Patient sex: F
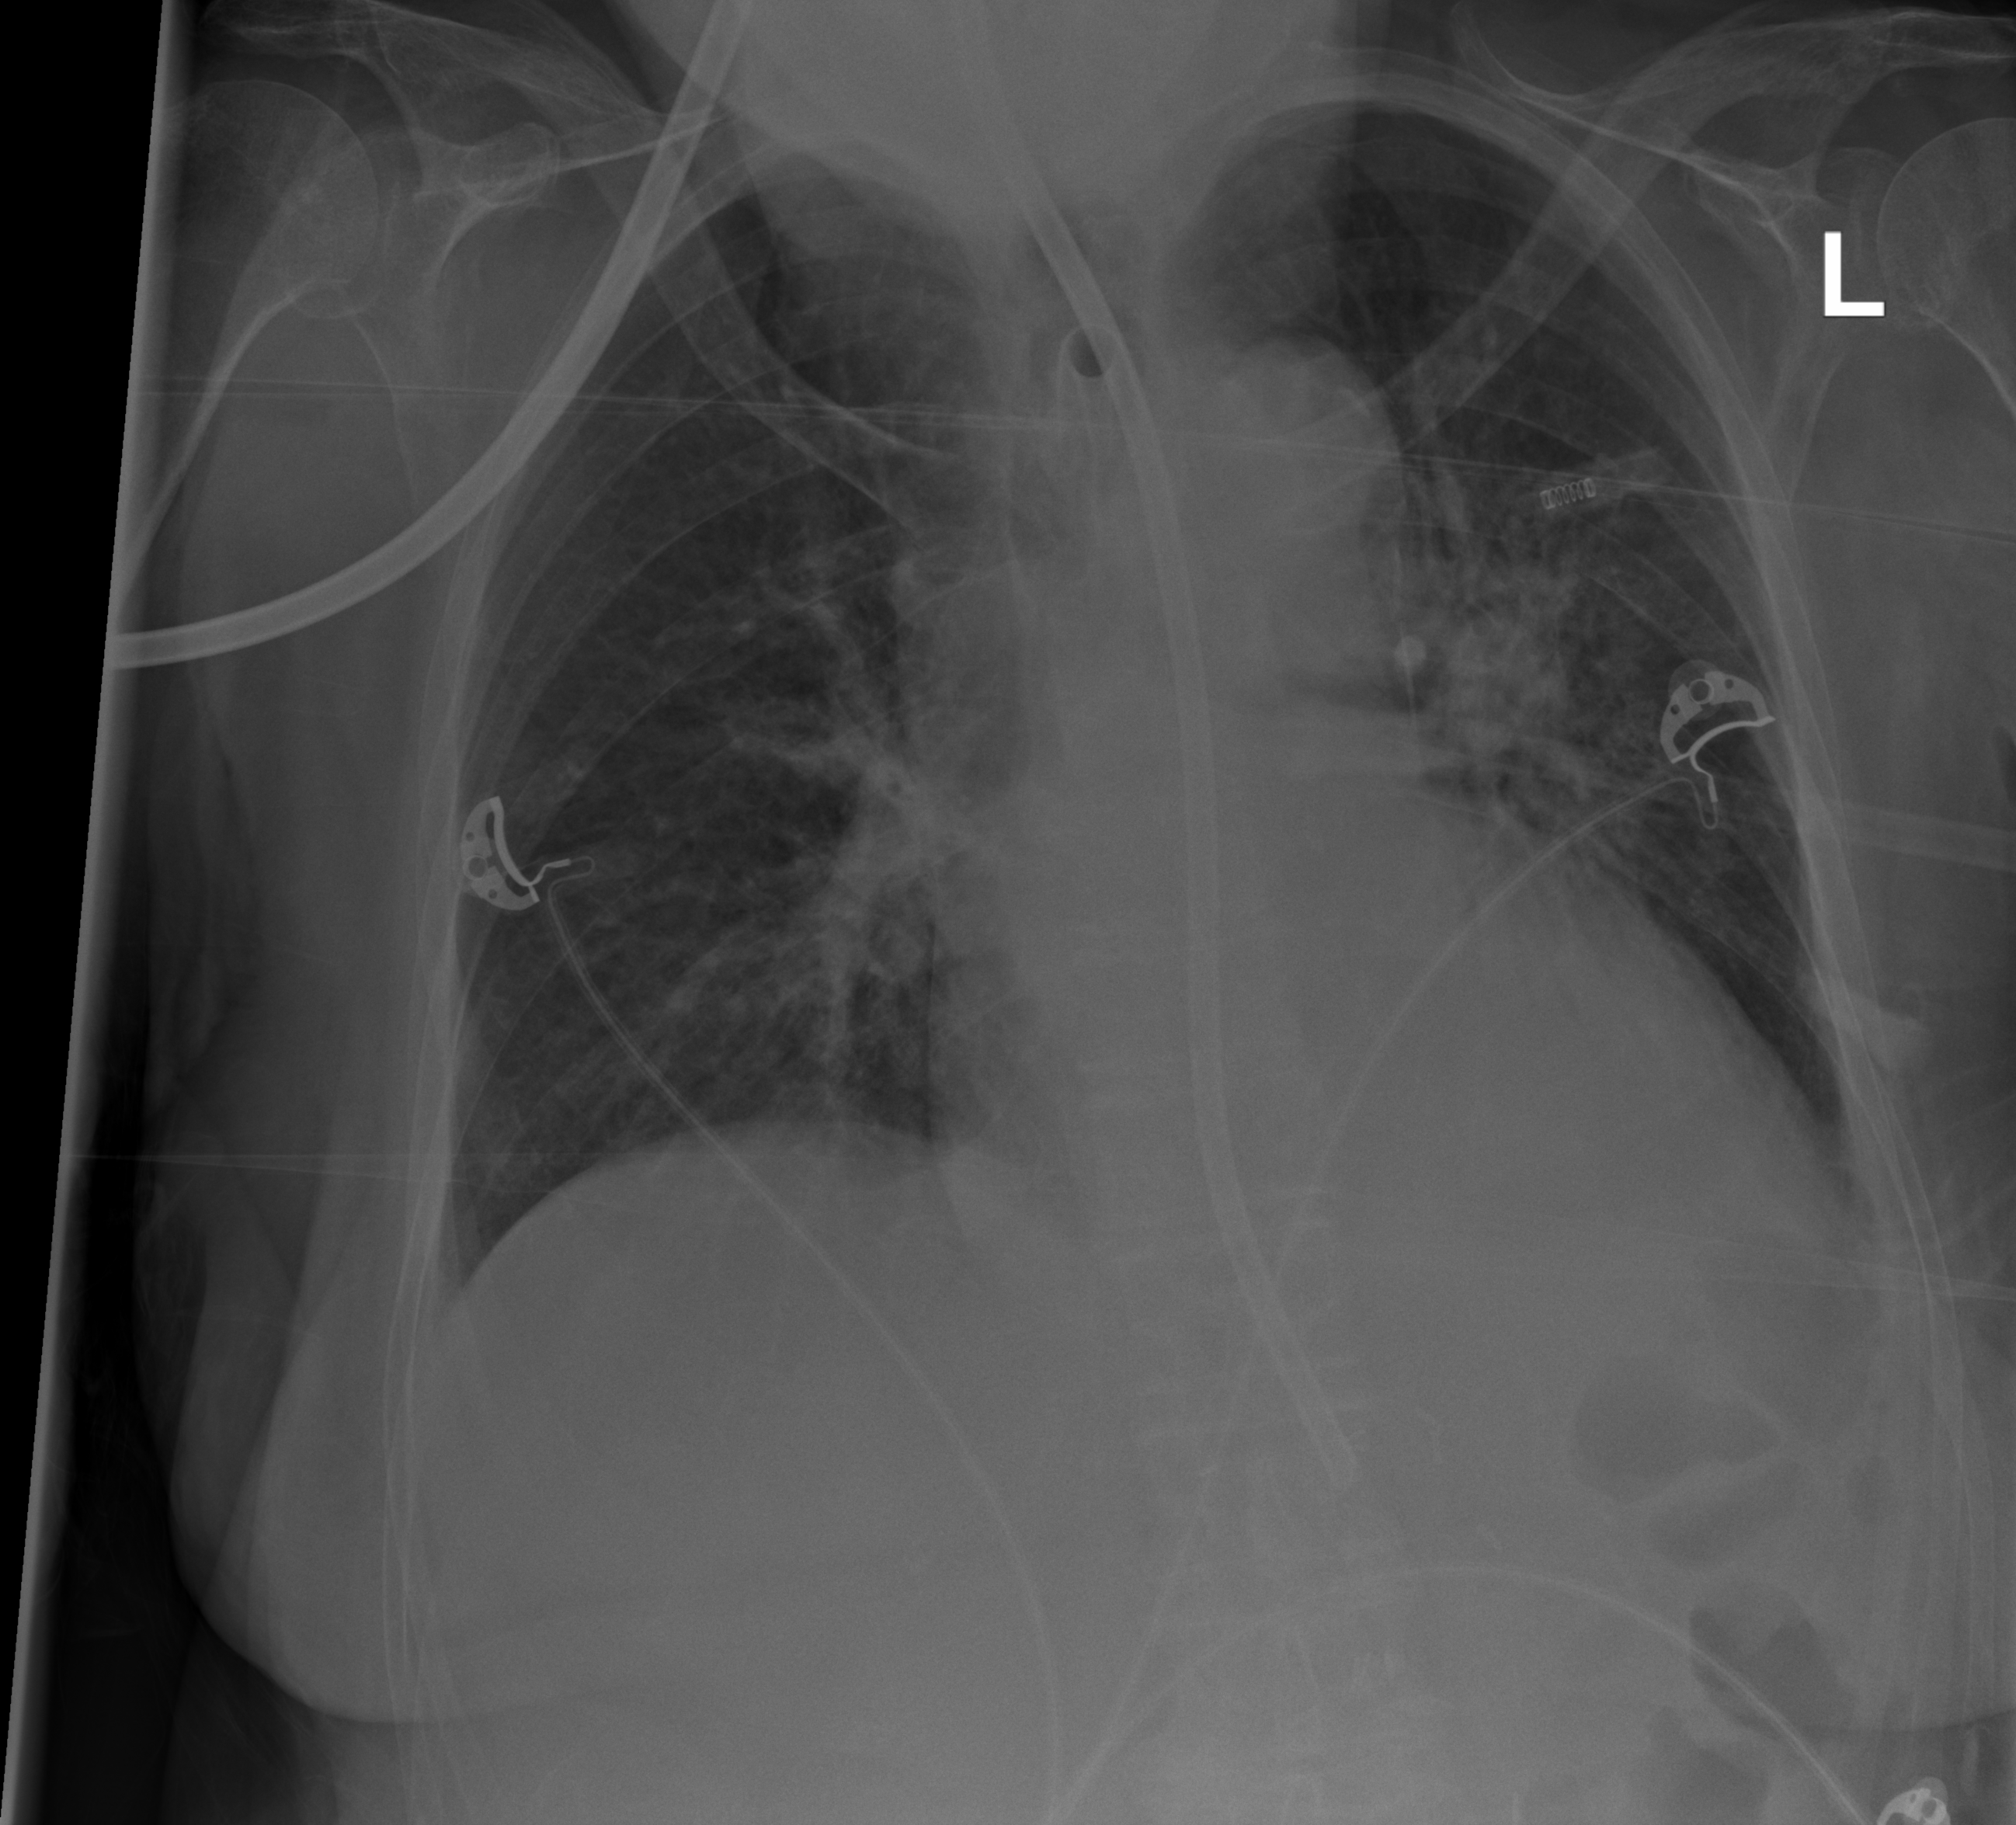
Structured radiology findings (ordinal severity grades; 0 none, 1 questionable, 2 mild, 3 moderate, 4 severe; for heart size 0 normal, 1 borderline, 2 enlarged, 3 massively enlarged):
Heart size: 1
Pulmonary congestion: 2
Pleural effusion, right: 0
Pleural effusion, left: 0
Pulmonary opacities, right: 0
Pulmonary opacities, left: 2
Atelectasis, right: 0
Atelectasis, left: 2